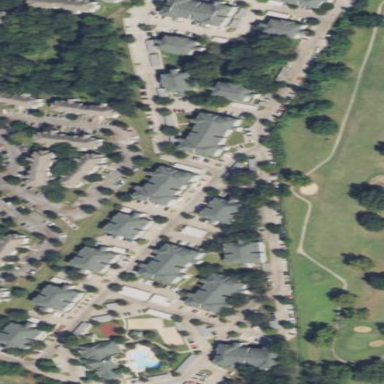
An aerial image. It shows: Residential area with apartments.